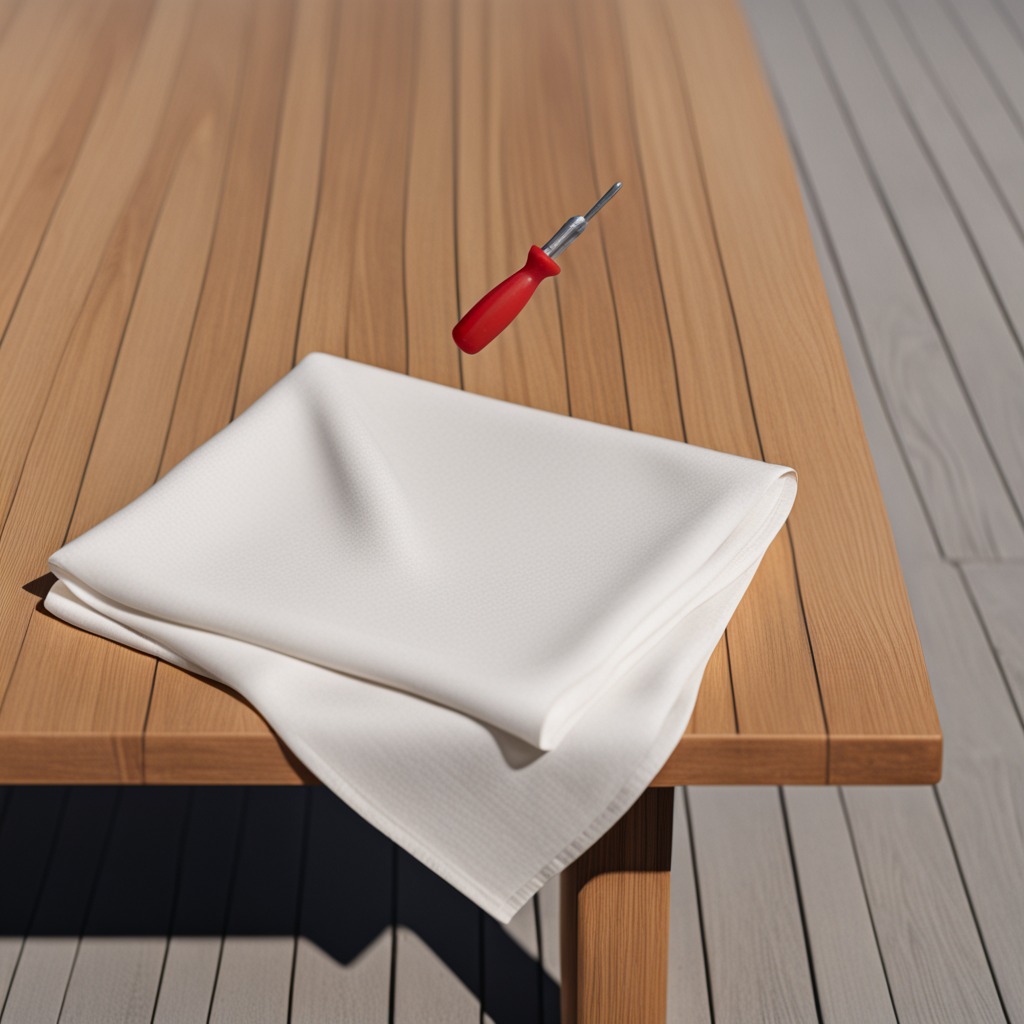
A screwdriver lies on the wooden table in an outdoor workshop during daytime bright natural light soft shadows worn but beneath the cloth.